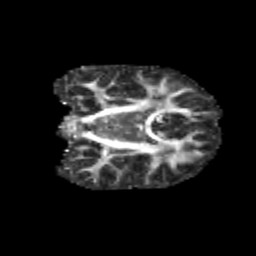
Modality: FA
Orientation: coronal
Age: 9
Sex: female
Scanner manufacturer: siemens
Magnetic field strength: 3 T
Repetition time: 3.8 s
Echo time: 0.07 s